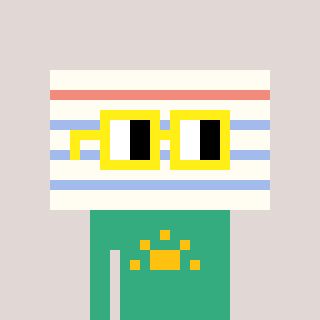
a pixel art character with square yellow glasses, a empty notebook page-shaped head and a teal-colored body on a warm background